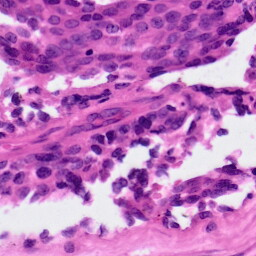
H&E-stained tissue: Ovarian